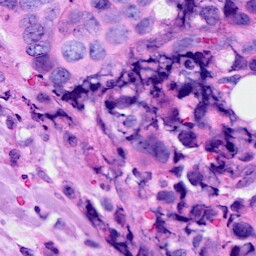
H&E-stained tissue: Breast